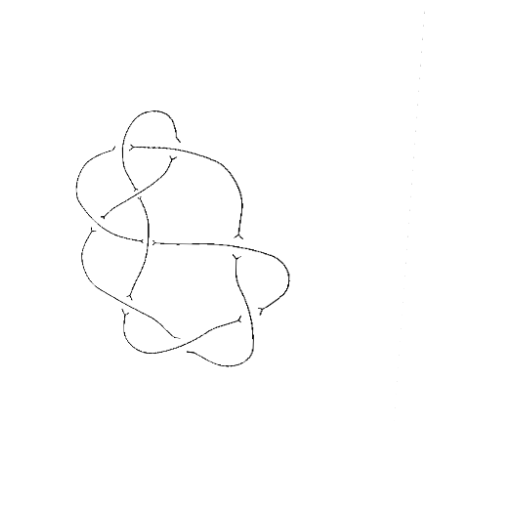
Crossing number: 9